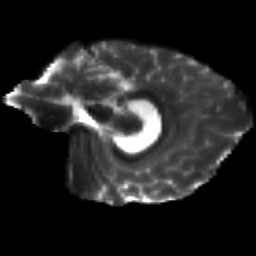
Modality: T2w
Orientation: sagittal
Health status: healthy
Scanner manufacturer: siemens
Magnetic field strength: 3 T
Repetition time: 12 s
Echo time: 0.092 s